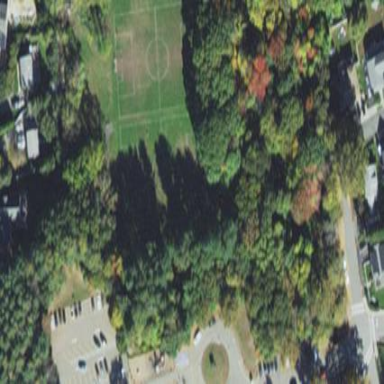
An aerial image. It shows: Soccer pitch with grass surface for leisure land.